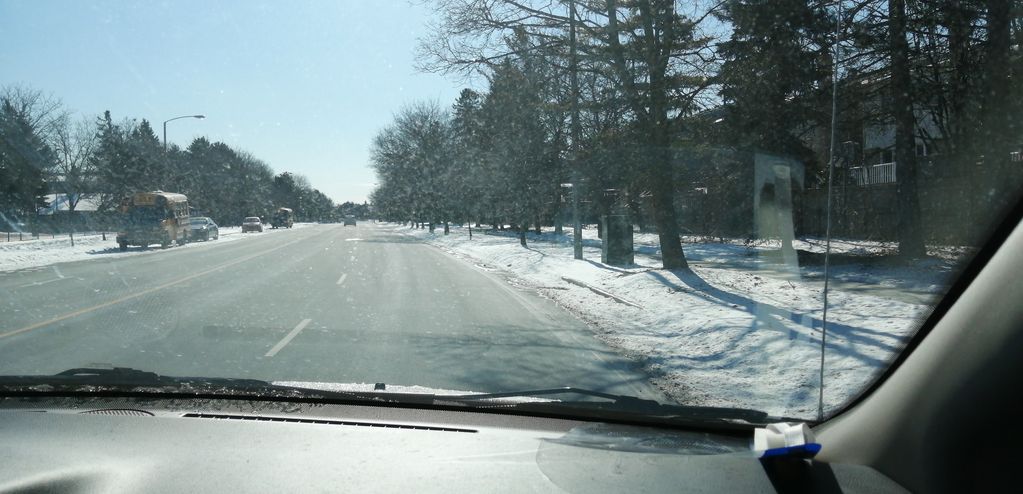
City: toronto